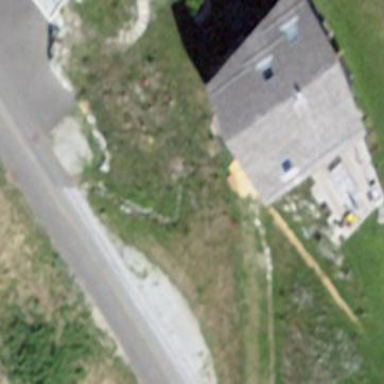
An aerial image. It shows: Simple house.